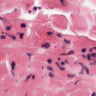
Metastatic tissue present: no